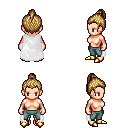
a pixel art fantasy rpg character, female body template, human, light skin, white cape, teal pants, blonde short topknot hairstyle, gold boots, four views (front, back, left, right), 2x2 character sprite sheet, small pixel art, hard edges, no anti-aliasing